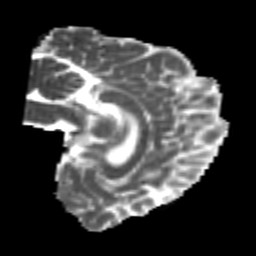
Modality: MD
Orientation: sagittal
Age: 20
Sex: male
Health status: healthy
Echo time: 0.074 s